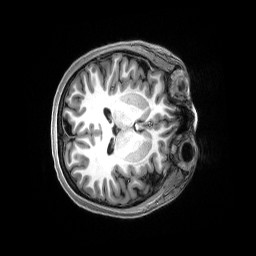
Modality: T1w
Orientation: axial
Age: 20
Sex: female
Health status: healthy
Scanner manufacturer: siemens
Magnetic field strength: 3 T
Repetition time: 2.5 s
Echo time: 0.00222 s